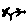
Label: tree